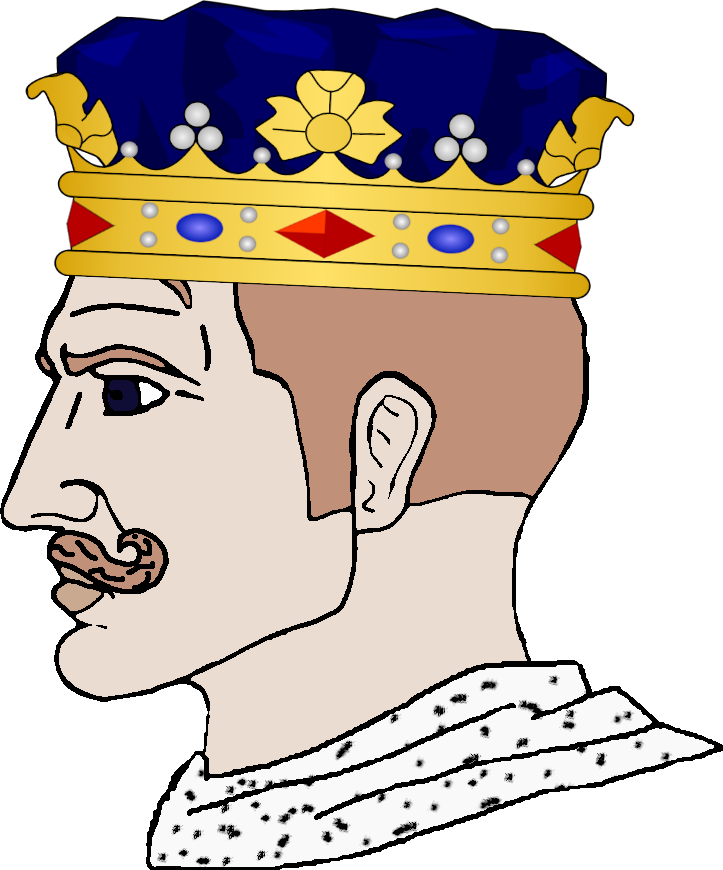
Label: 4_Yes_Chad